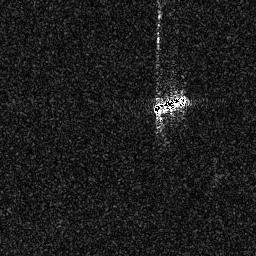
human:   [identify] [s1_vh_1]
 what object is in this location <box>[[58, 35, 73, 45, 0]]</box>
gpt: <ref>1 medium ship at the center</ref>